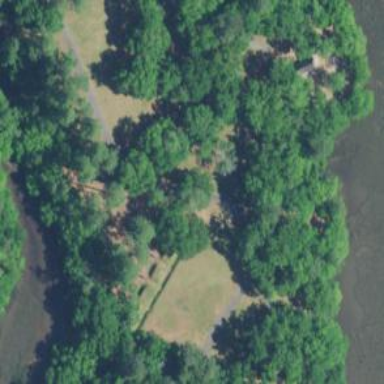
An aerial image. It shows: Historic cannon.